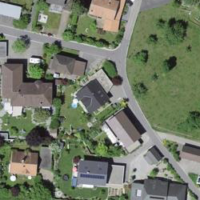
EUNIS habitat code: 55
Species observed at this site:
Plantago major